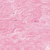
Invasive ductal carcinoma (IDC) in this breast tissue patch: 0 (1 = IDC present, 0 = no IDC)